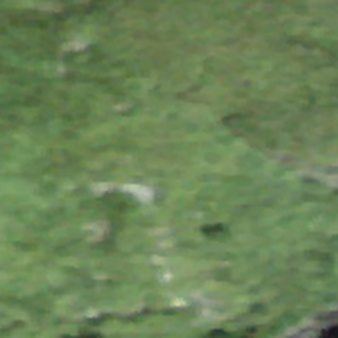
Label: other